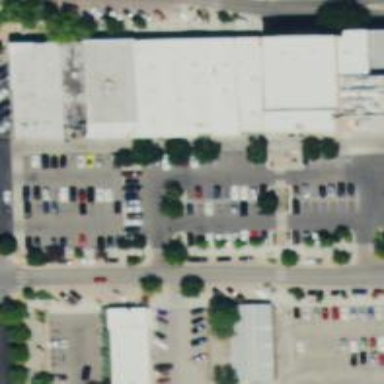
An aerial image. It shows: Parking space is available.